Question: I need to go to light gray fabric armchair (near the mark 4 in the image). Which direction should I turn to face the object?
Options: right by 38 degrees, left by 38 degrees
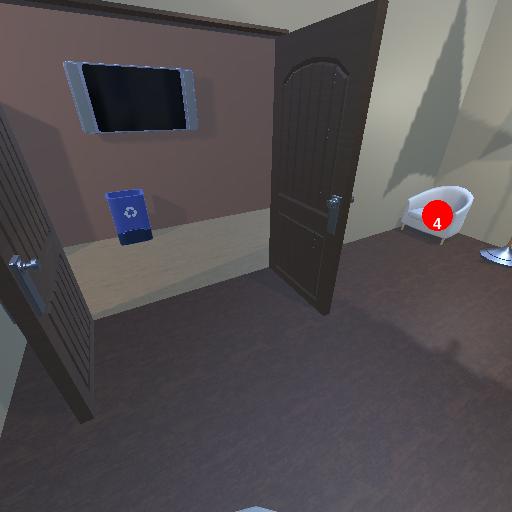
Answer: right by 38 degrees